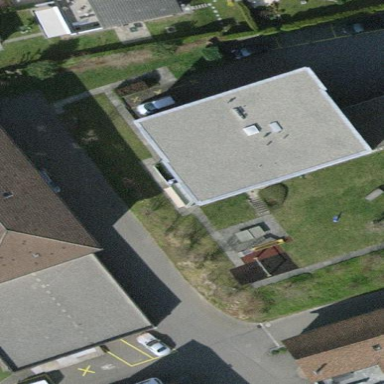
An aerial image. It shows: View of apartment building.